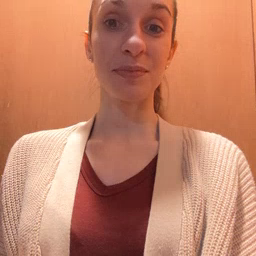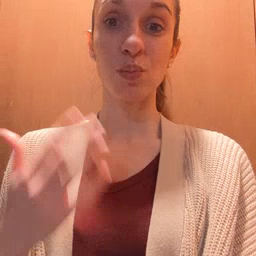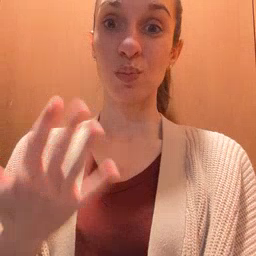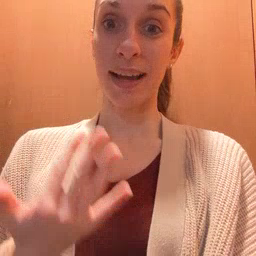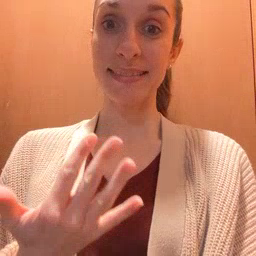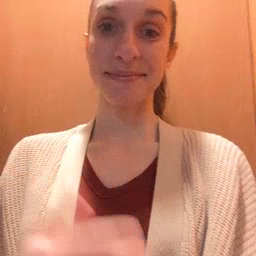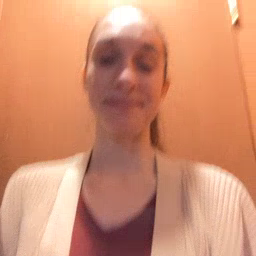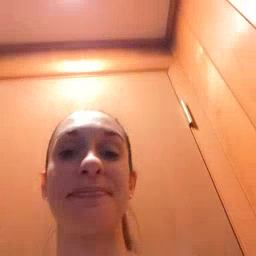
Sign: wait